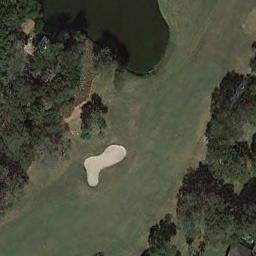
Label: golf_course